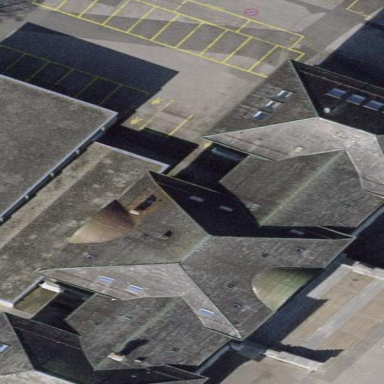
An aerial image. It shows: School building with hipped roof.